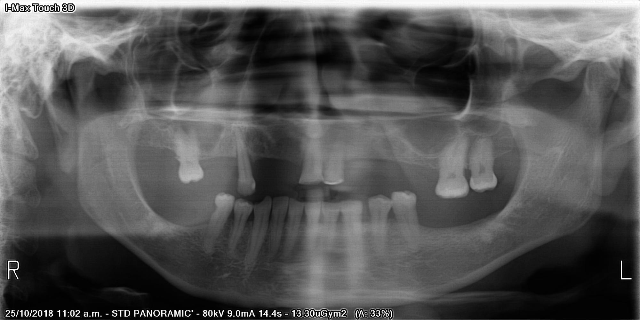
adult